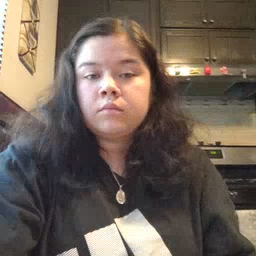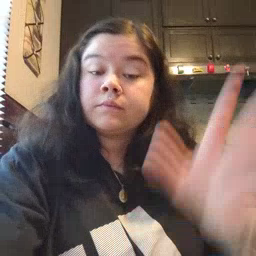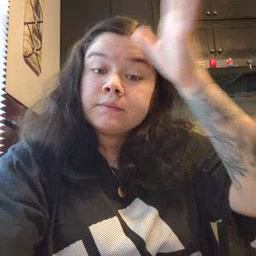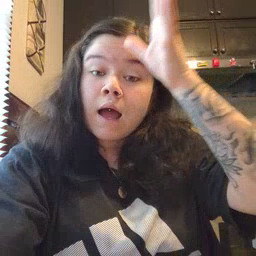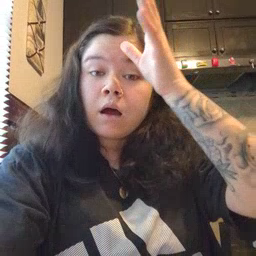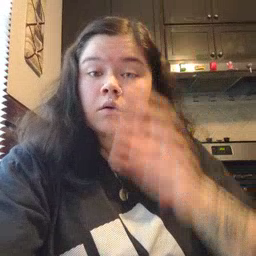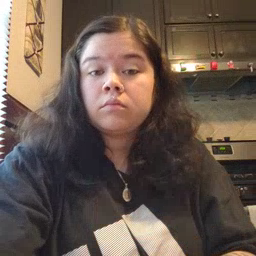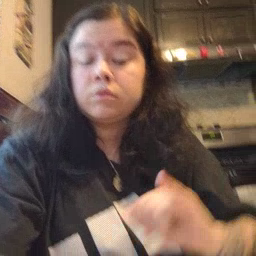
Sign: dad